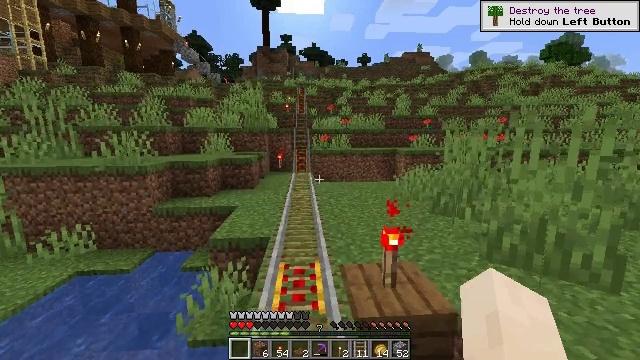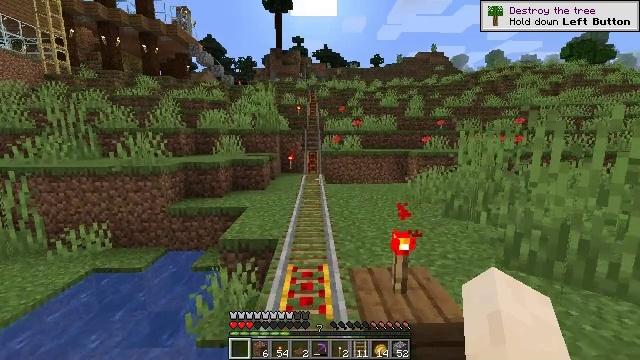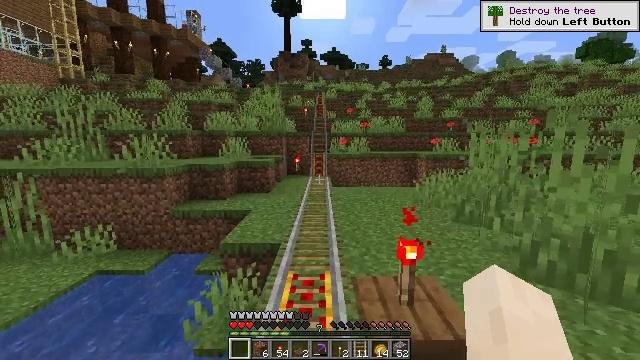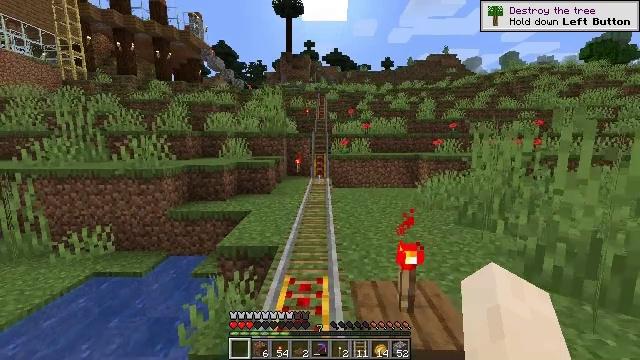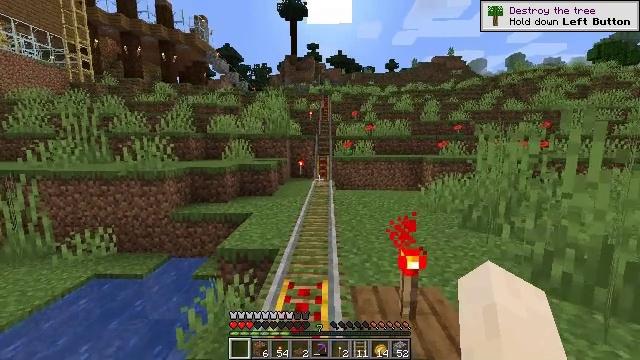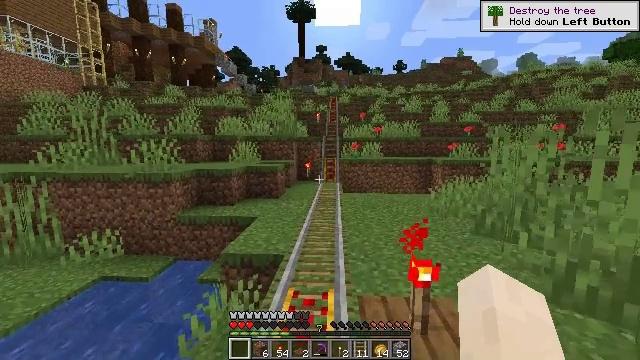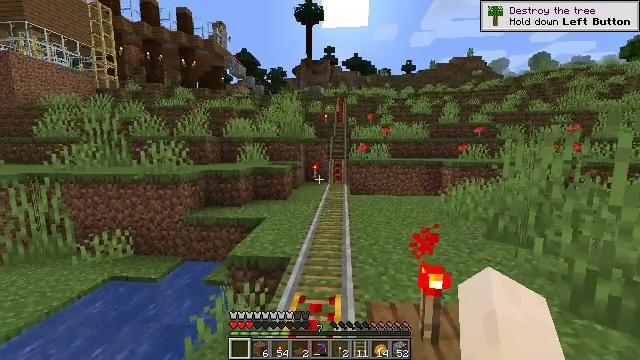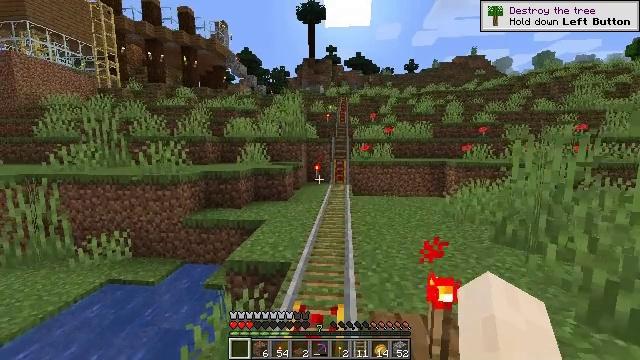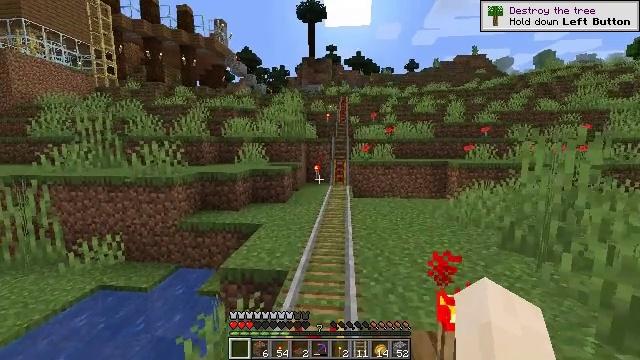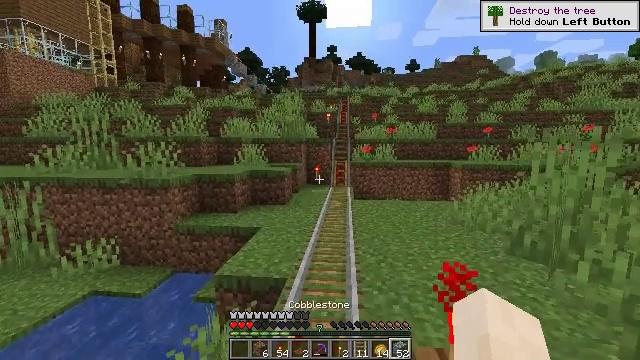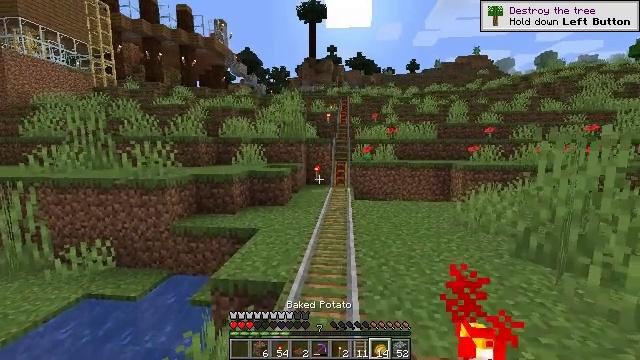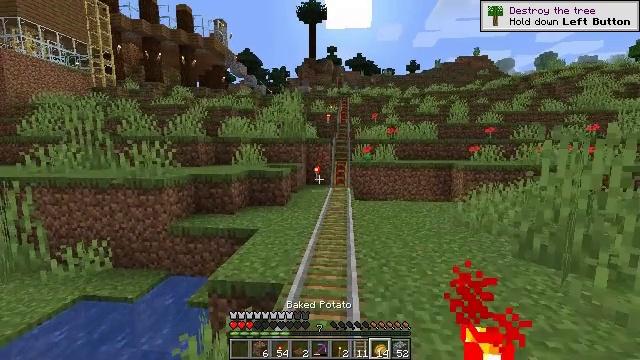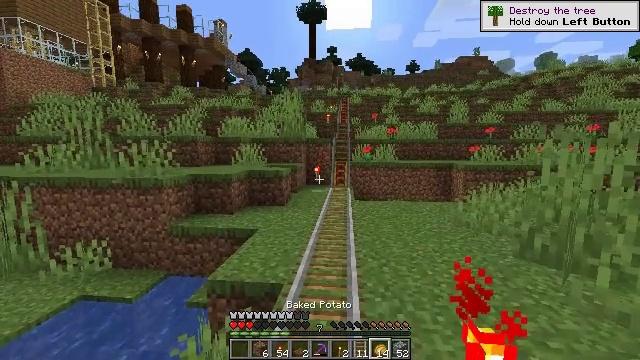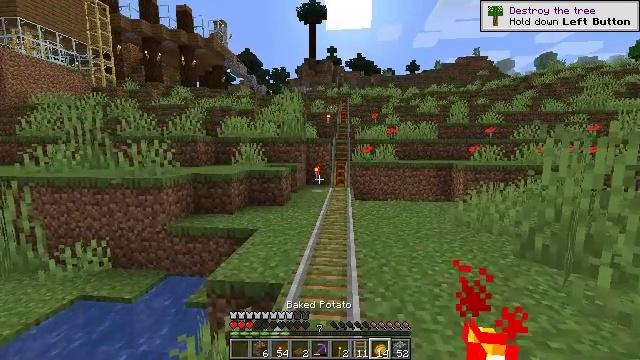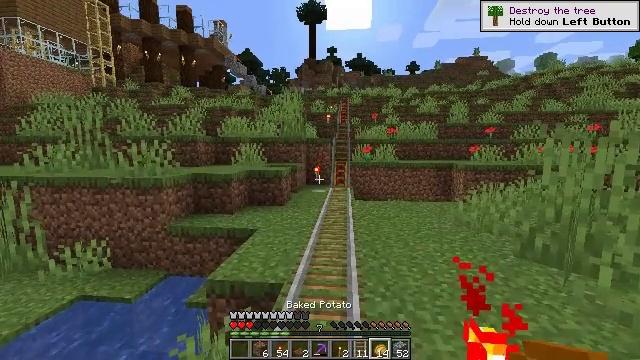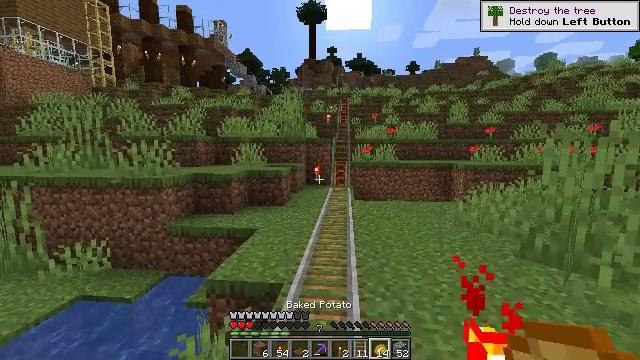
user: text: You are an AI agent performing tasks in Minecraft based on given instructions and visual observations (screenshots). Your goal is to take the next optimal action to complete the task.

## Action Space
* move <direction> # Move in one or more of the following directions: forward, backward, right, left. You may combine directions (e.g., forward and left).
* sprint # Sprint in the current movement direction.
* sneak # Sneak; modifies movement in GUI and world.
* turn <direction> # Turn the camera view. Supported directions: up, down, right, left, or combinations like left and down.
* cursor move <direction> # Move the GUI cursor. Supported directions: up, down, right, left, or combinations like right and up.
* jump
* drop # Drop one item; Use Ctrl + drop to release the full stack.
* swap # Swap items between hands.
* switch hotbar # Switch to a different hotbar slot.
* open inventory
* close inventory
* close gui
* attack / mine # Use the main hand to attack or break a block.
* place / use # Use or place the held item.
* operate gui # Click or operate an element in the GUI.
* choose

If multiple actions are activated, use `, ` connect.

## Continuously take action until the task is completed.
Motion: motion action
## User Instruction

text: Remove the torch from its spot.
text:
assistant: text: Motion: move forward, turn left
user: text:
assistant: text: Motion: turn left
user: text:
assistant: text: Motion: no_op
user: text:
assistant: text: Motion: no_op
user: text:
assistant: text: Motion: move forward, turn left
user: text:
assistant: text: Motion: move forward, turn left
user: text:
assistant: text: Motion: move forward
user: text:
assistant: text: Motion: move forward
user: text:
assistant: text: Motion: no_op
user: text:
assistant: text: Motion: no_op
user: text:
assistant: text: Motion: no_op
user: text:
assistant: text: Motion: no_op
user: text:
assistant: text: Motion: no_op
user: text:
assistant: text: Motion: no_op
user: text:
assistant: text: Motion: no_op
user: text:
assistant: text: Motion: no_op
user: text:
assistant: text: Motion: no_op
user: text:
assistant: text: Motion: no_op
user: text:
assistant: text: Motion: no_op
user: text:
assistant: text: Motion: no_op
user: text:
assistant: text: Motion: no_op
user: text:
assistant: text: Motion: no_op
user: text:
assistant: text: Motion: no_op
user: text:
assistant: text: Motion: move forward
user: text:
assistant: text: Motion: move forward
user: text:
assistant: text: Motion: move forward
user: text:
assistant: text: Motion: move forward
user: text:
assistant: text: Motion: move forward
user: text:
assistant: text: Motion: move forward, turn down
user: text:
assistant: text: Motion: move forward, turn right and down